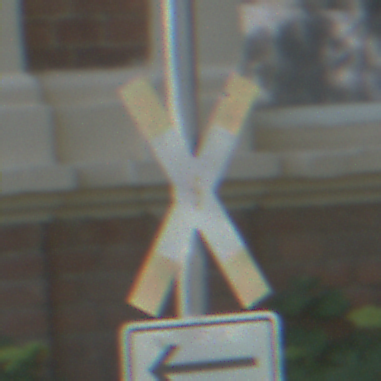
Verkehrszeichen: Andreaskreuz
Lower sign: RichtungsangabeDurchPfeile1
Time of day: Midday
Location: Outdoor (Suburban)
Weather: Clear
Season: NotSpecified
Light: Natural